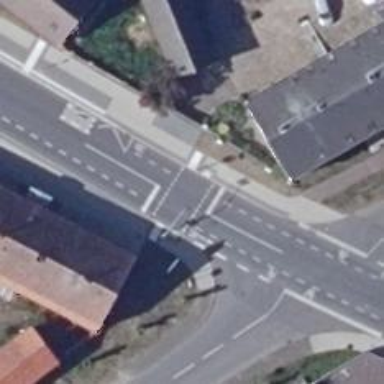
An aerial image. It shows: Road crossing with traffic signals.